Question: I have jQuery calendar. I have to make it so that only Monday or Tuesday etc are selectable depending on other variables. Now if today is 27 of April 2012 and the selectable days are Thursday with mindate set as 27th of April 2012 or the current date, The default month will still be April even if there are no selectable dates there.
How can I make it so that in those case the default month is the month which has selectable days in it.
I hope the figure will be helpful!

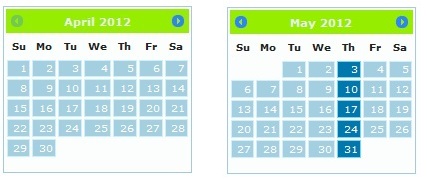
Answer: You could use a custom function to set the 'defaultDate'/'minDate'. Here I have an array that defines valid days of the week. If the current date is not one, it move forward until it finds one. You could customize something like this for your particular use:
'''
var validDays = [0, 1, 1, 0, 0, 1, 0];
function firstDate() {
var valDate = new Date();
valDate.setDate(valDate.getDate() + 14);
var day = valDate.getDay();
var i = 0;
while (validDays[day] != 1 && i < 7) {
valDate.setDate(valDate.getDate() + 1);
day = valDate.getDay();
i++;
}
return valDate;
}
function validDate(date) {
if (validDays[date.getDay()] == 1) {
return [true, ""];
} else {
return [false, ""]
}
}
$(function() {
$("#datepicker").datepicker({
beforeShowDay: validDate,
minDate: firstDate(),
defaultDate: firstDate()
});
});
'''
Demo: <URL>